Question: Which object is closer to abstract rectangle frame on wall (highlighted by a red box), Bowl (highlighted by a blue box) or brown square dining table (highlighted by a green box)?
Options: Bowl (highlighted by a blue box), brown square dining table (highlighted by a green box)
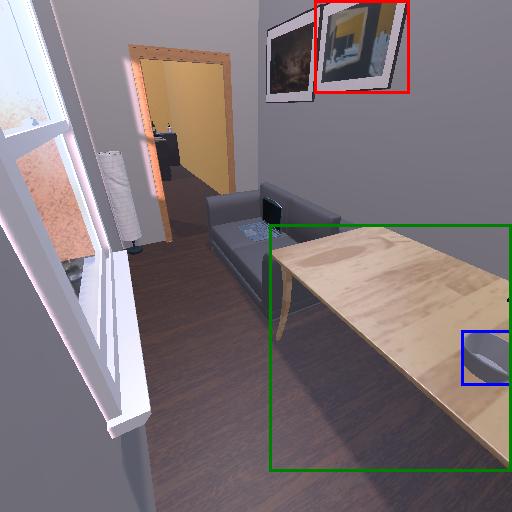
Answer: Bowl (highlighted by a blue box)